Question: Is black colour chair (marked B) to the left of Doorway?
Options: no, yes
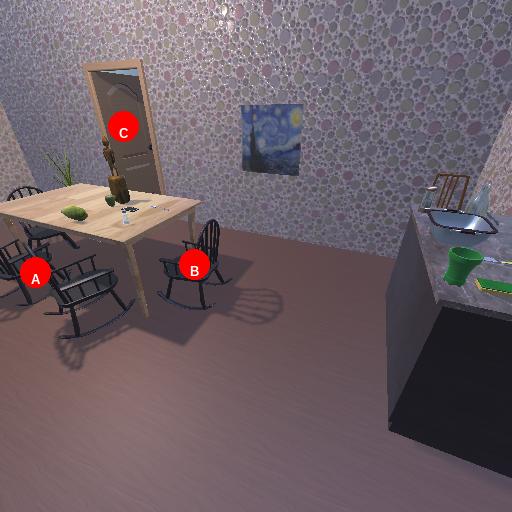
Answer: no